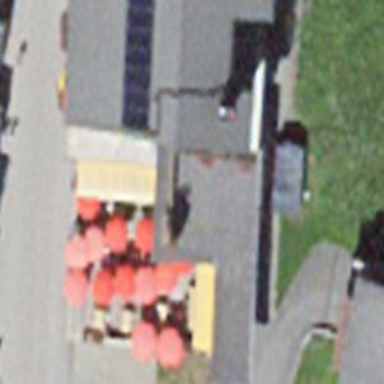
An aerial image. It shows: Restaurant.